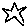
Label: star